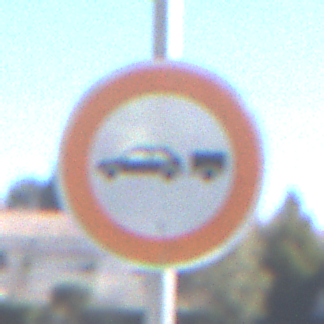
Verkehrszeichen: VerbotPersonenkraftwagenMitAnhaenger
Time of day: MorningAfternoon
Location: Outdoor (Suburban)
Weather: PartlyCloudy
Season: NotSpecified
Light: Natural